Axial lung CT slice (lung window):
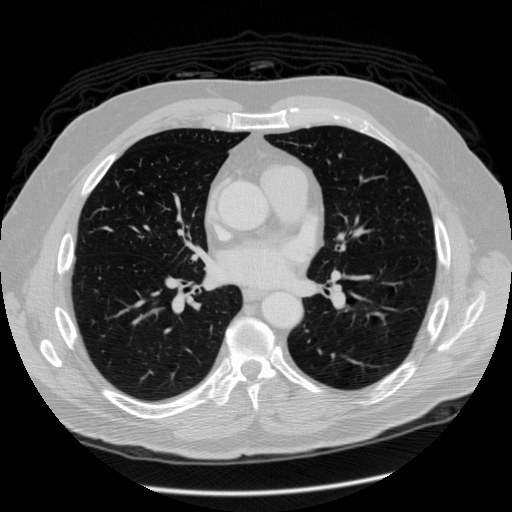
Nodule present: no